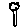
Label: tree